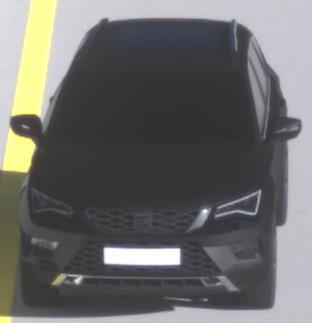
Make: SEAT
Model: Ateca 1.0 TSI Ecomotive
Detailed model: Ateca (5FP)
Model produced from: 2016/08
Model produced until: 2018/08
Doors: 5
Color: black
Road condition: dry road
Daytime: morning or afternoon
Contrast: high contrast